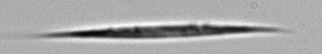
Label: Calciosolenia_brasiliensis